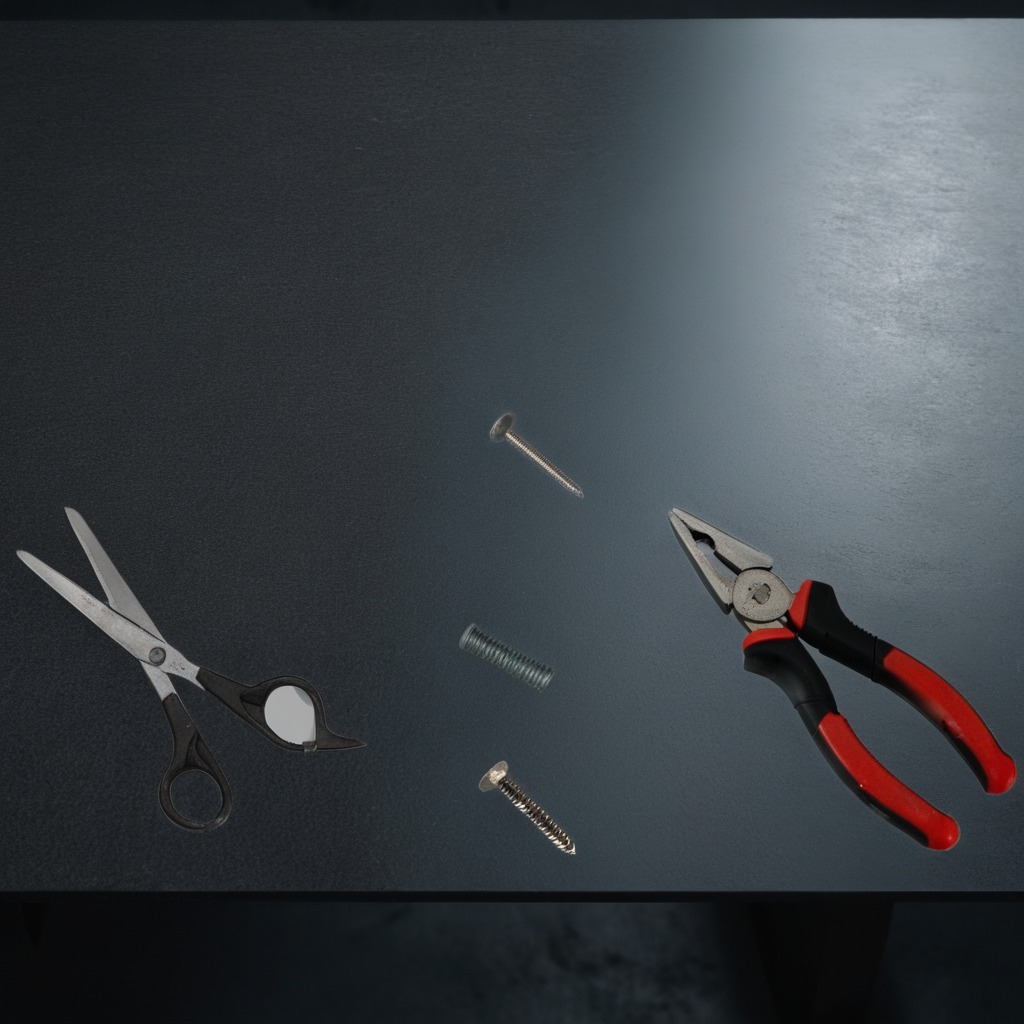
A metal machine screw, an iron nail, pliers, a coiled metal spring, and a pair of scissors are lying on a clean granite table inside a workshop at night.